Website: macys
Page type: customer-info-address
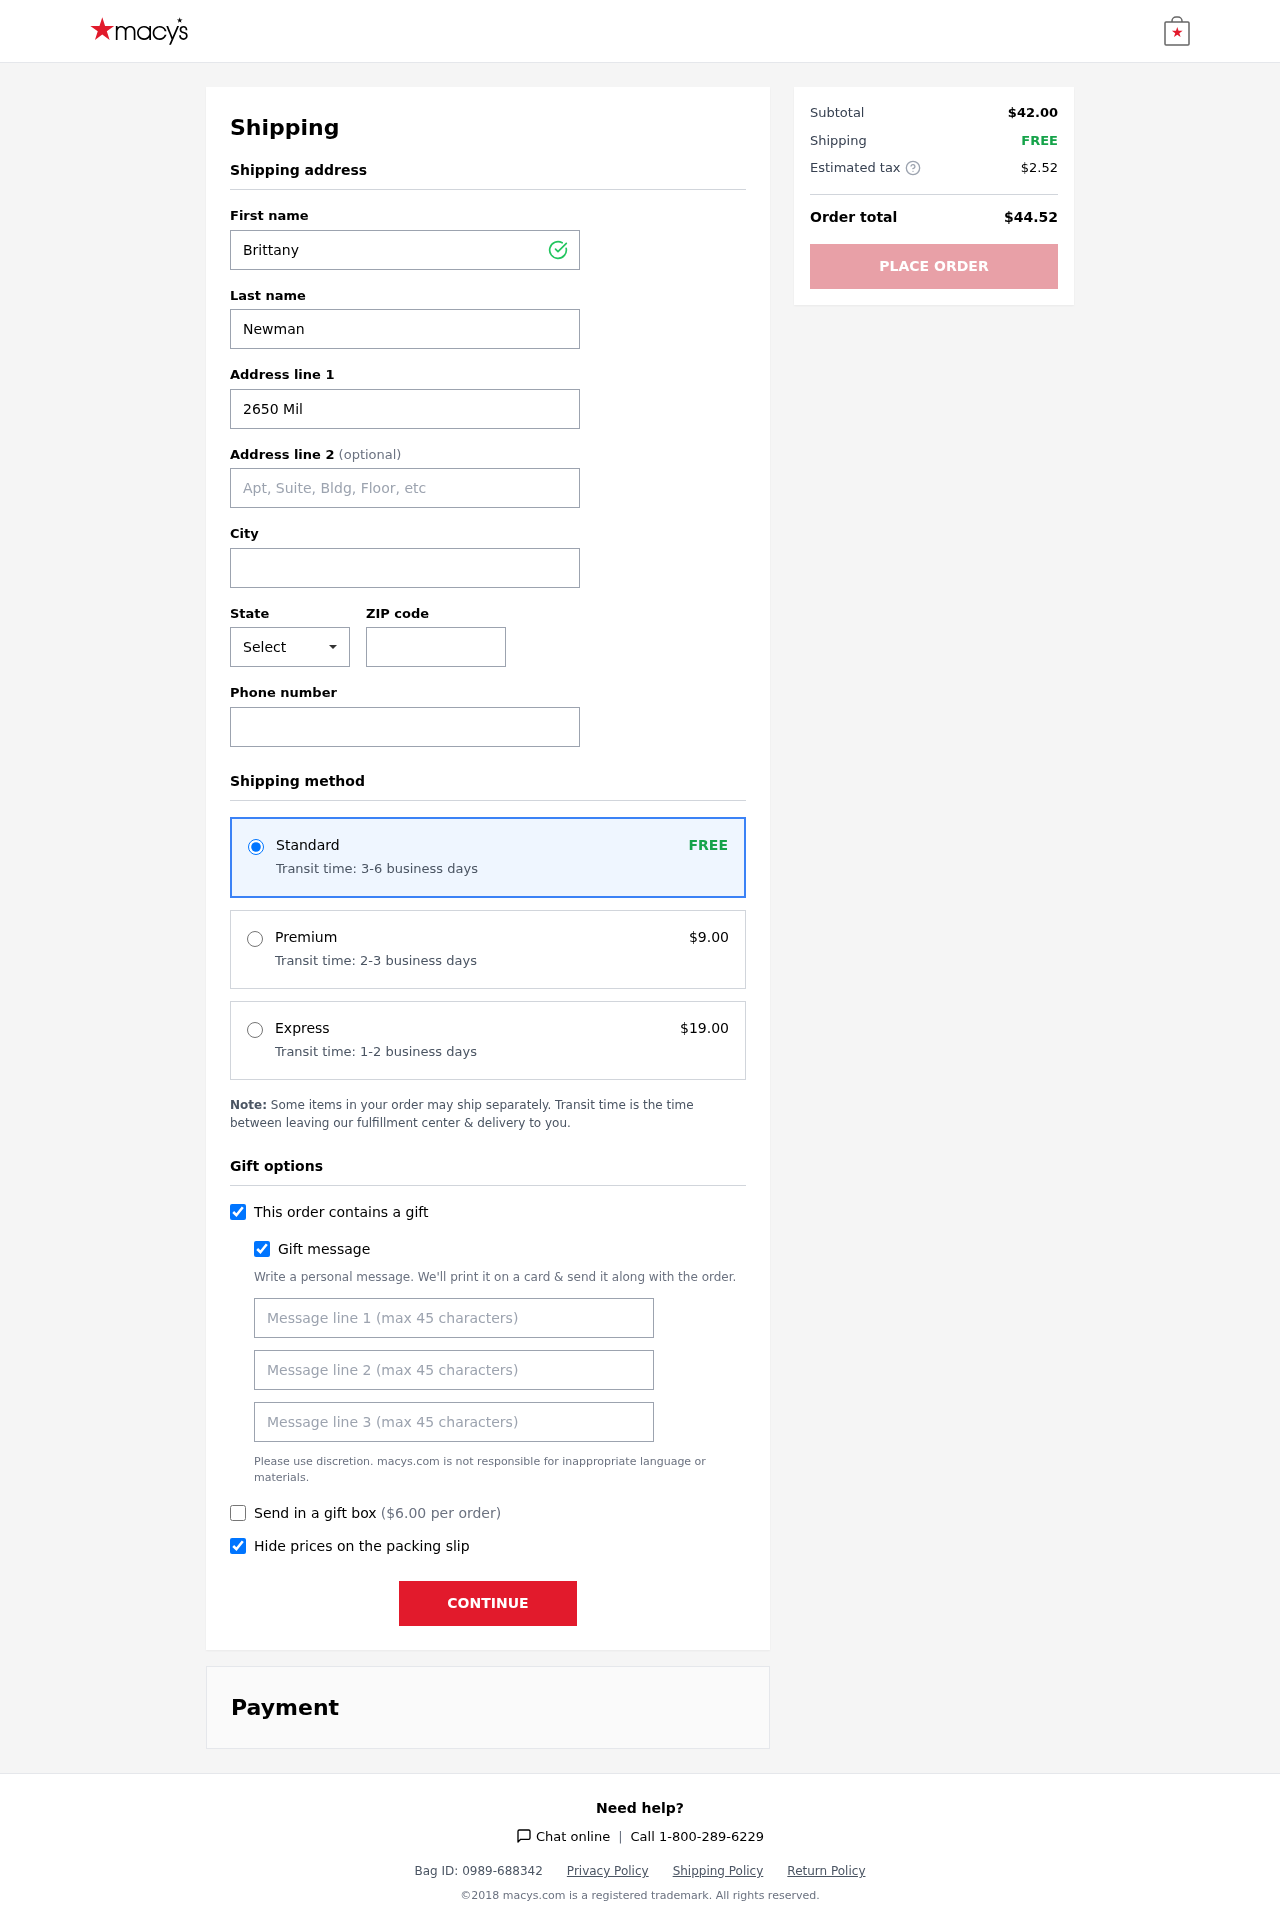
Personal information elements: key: PII_CITY
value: Elliottville
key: PII_FIRSTNAME
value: Brittany
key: PII_GIFT_MESSAGE
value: Hey Brian! I saw these beautiful birthstone earrings and necklace set and instantly thought of you—can’t wait to see how they brighten up your style. Just a little something to celebrate you!  Brittany
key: PII_LASTNAME
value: Newman
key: PII_PHONE
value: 7716387502
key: PII_POSTCODE
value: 60152
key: PII_STATE_ABBR
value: ID
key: PII_STREET
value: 2650 Miller Row Suite 554
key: PII_STREET2
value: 73448 Mooney Oval Apt. 792
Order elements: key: ORDER_SHIPPING_STANDARD
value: FREE
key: ORDER_SHIPPING_STANDARD_TIME
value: Transit time: 3-6 business days
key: ORDER_SHIPPING_PREMIUM
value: $9.00
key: ORDER_SHIPPING_PREMIUM_TIME
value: Transit time: 2-3 business days
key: ORDER_SHIPPING_EXPRESS
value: $19.00
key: ORDER_SHIPPING_EXPRESS_TIME
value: Transit time: 1-2 business days
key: ORDER_GIFT_BOX_FEE
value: $6.00
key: ORDER_SUBTOTAL
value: $42.00
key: ORDER_SHIPPING_COST
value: FREE
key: ORDER_TAX
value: $2.52
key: ORDER_TOTAL
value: $44.52